九年级 · 度量几何学
(本小题8.0分)

如图, 为测量电视塔观景台 $A$ 处的高度, 某数学兴趣小组在电视塔附近一建筑物楼顶 $D$ 处测得塔 $A$ 处的仰角为 $45^{\circ}$, 塔底部 $B$ 处的俯角为 $22^{\circ}$. 已知建筑物的高 $C D$ 约为 61 米, 请计算观景台的高 $A B$ 的值. (结果精确到 1 米; 参考数据: $\sin 22^{\circ} \approx 0.37, \cos 22^{\circ} \approx 0.93, \tan 22^{\circ} \approx 0.40$ )

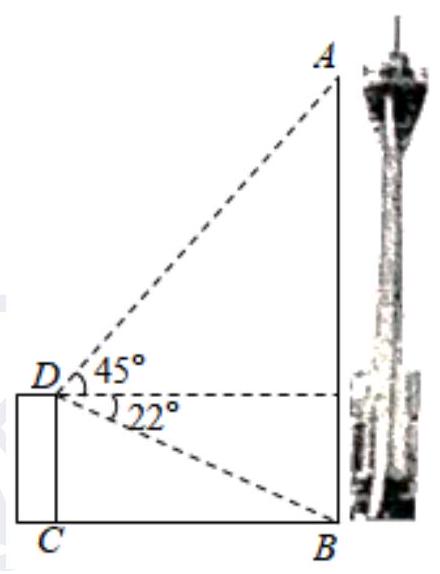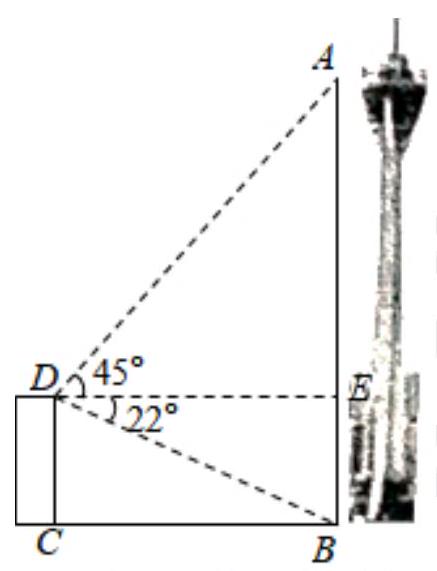
答案: 解：过点 $D$ 作 $D E \perp A B$ 于点 $E$,

根据题意可得四边形 $D C B E$ 是矩形,

$\therefore D E=B C, B E=D C=61$ 米,

在Rt $\triangle A D E$ 中,

$\because \angle A D E=45^{\circ}$,

$\therefore A E=D E$,

$\therefore A E=D E=B C$,

在Rt $\triangle B D E$ 中, $\angle B D E=22^{\circ}$,

$\therefore D E=\frac{B E}{\tan 22^{\circ}} \approx \frac{61}{0.40}=152.5$ (米),
$\therefore A B=A E+B E=D E+C D=152.5+61 \approx 214$ (米).

答: 观景台的高 $A B$ 的值约为 214 米.

【解析】过点 $D$ 作 $D E \perp A B$ 于点 $E$, 根据题意可得四边形 $D C B E$ 是矩形, 根据矩形的性质得到 $D E=$ $B C, B E=D C=61$, 再根据锐角三角函数可得 $A E$ 的长, 进而可得 $A B$ 的值.

此题考查了解直角三角形的应用一仰角俯角问题, 关键是本题要求学生借助仰角构造直角三角形,并结合三角函数解直角三角形.